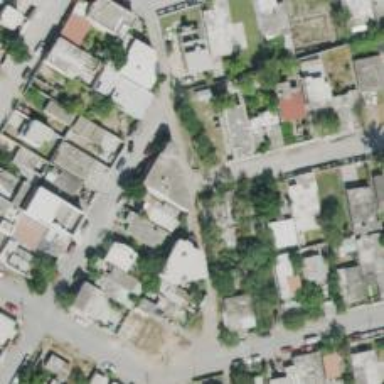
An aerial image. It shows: Alleyway designated as service road.